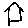
Label: house